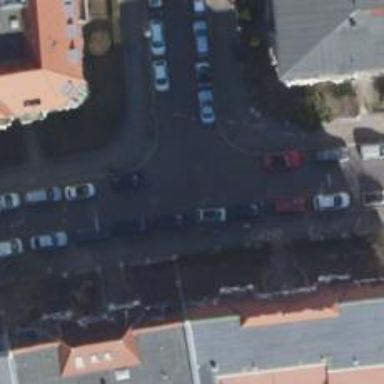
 featuring separate sidewalks and parallel parking lanes on both sides. There is opposite cycleway and on-street parallel parking."